Interaction volume radius: 5 \u00c5
Interaction volume height: 15 \u00c5
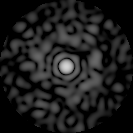
Disorder parameter: 0.8278